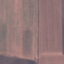
Land use / land cover: AnnualCrop